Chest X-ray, PA view. Patient: 20 years old, sex M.
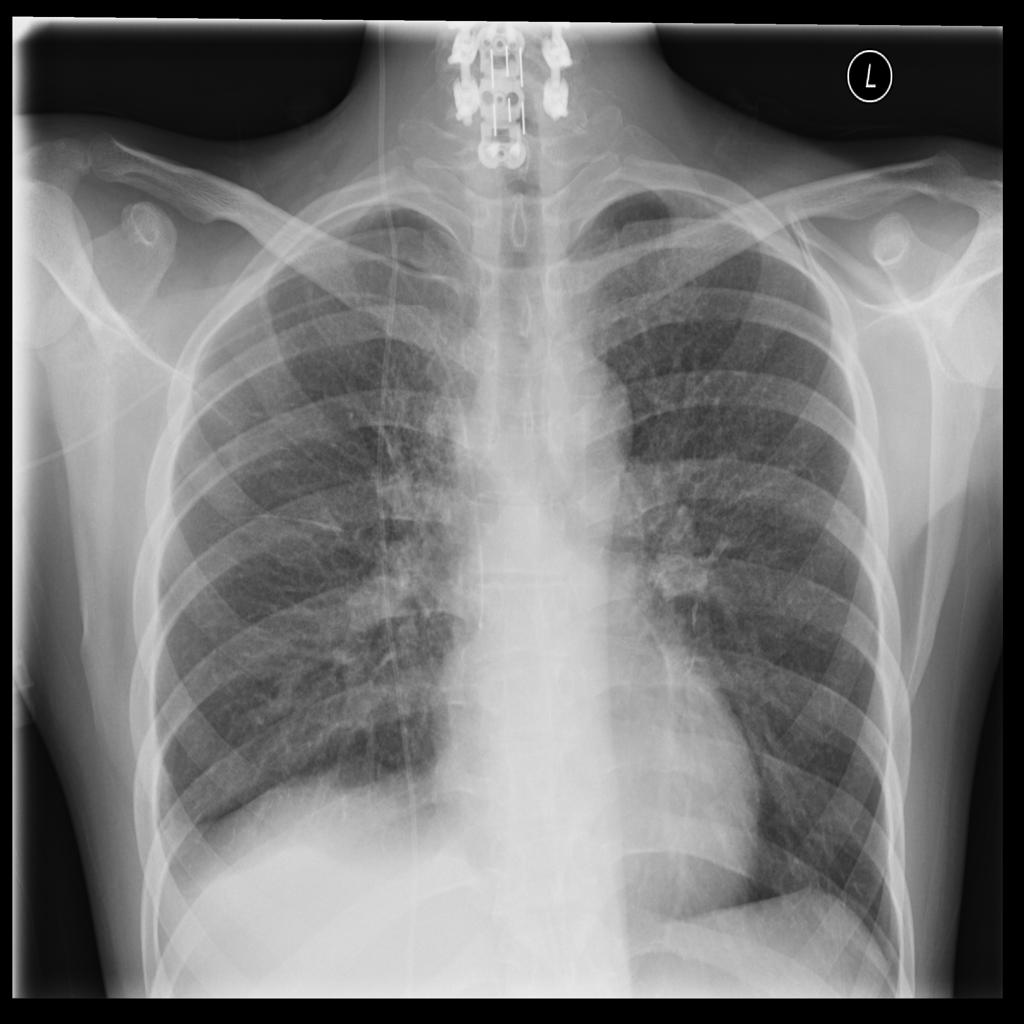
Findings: Fibrosis, Infiltration, Nodule